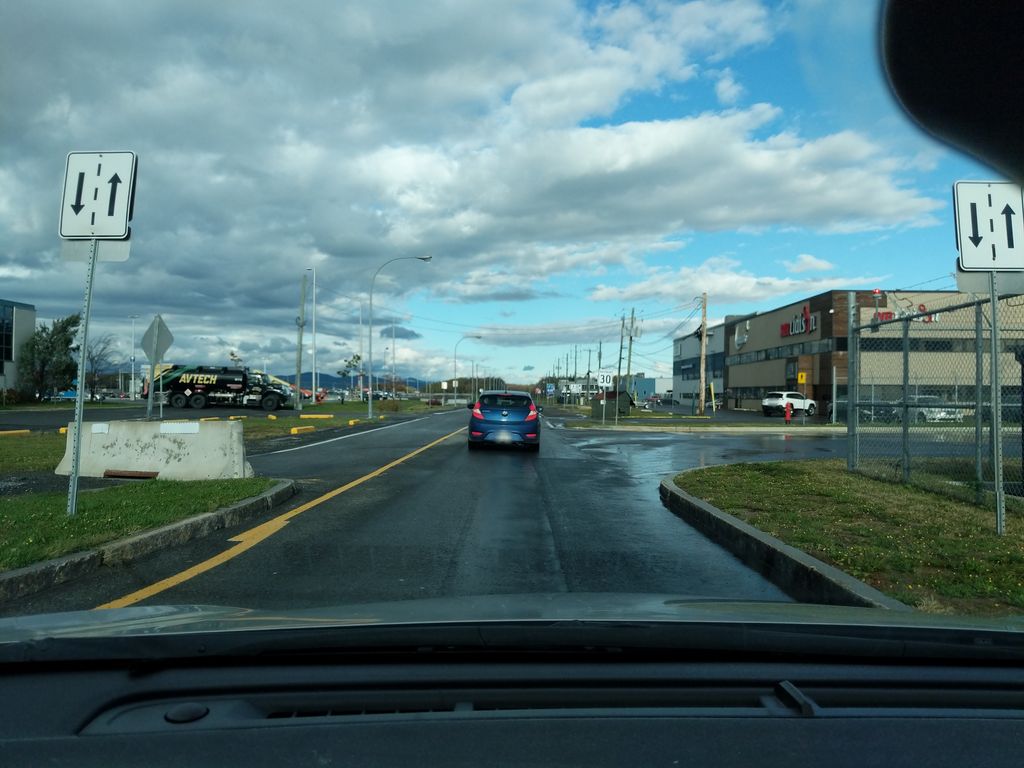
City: quebec_city